Question:
I am having a SSIS Merge Join challenge that i am failing to figure out how to approach and solve.
From the above Data Flow Task, Excel Source Sort 1 has columns CategoryName, Date, City while OLE DB Source Sort 2 has columns CategoryName, Date. At Merge join 1, i want to merge on 3 columns i.e CategoryName, Date, City but the problem is City does not exist in Sort 2.
The problem is that CategoryName & Date combined can still have duplicate values and the business rule is ok with that but as shown in screen shoot, 1,144 rows get out of the merger join as 1,300 rows which is not desired.
The only way i can get unique rows at Merge Join 1 is if i had the City column in Sort 2.
However in Sort 2, a rows city value can be determine by knowing its CategoryName and Date values.
So i was wondering if there might be away i can first match rows in Sort 1 with Rows in Sort 1 on CategoryName & Date columns which would give me the value of City in Sort 2 such that by the time i do a merge at Merge Join 1, both Sort 1 and Sort 2 have all three columns needed to uniquely identify a row.
All i am looking for is how to get only 1,144 rows from the Merge Join but not 1,300 rows as is currently the case.
An alternative way of achieving the same is also welcome.
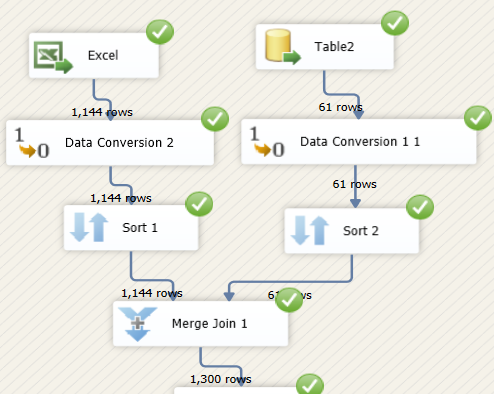
Answer: I redesigned my Data Flow Task and achieved what i wanted with a lookup transformation